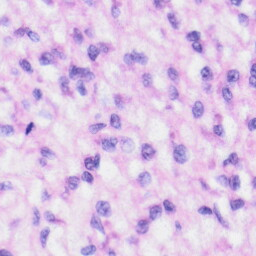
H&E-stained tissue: Liver